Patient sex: F
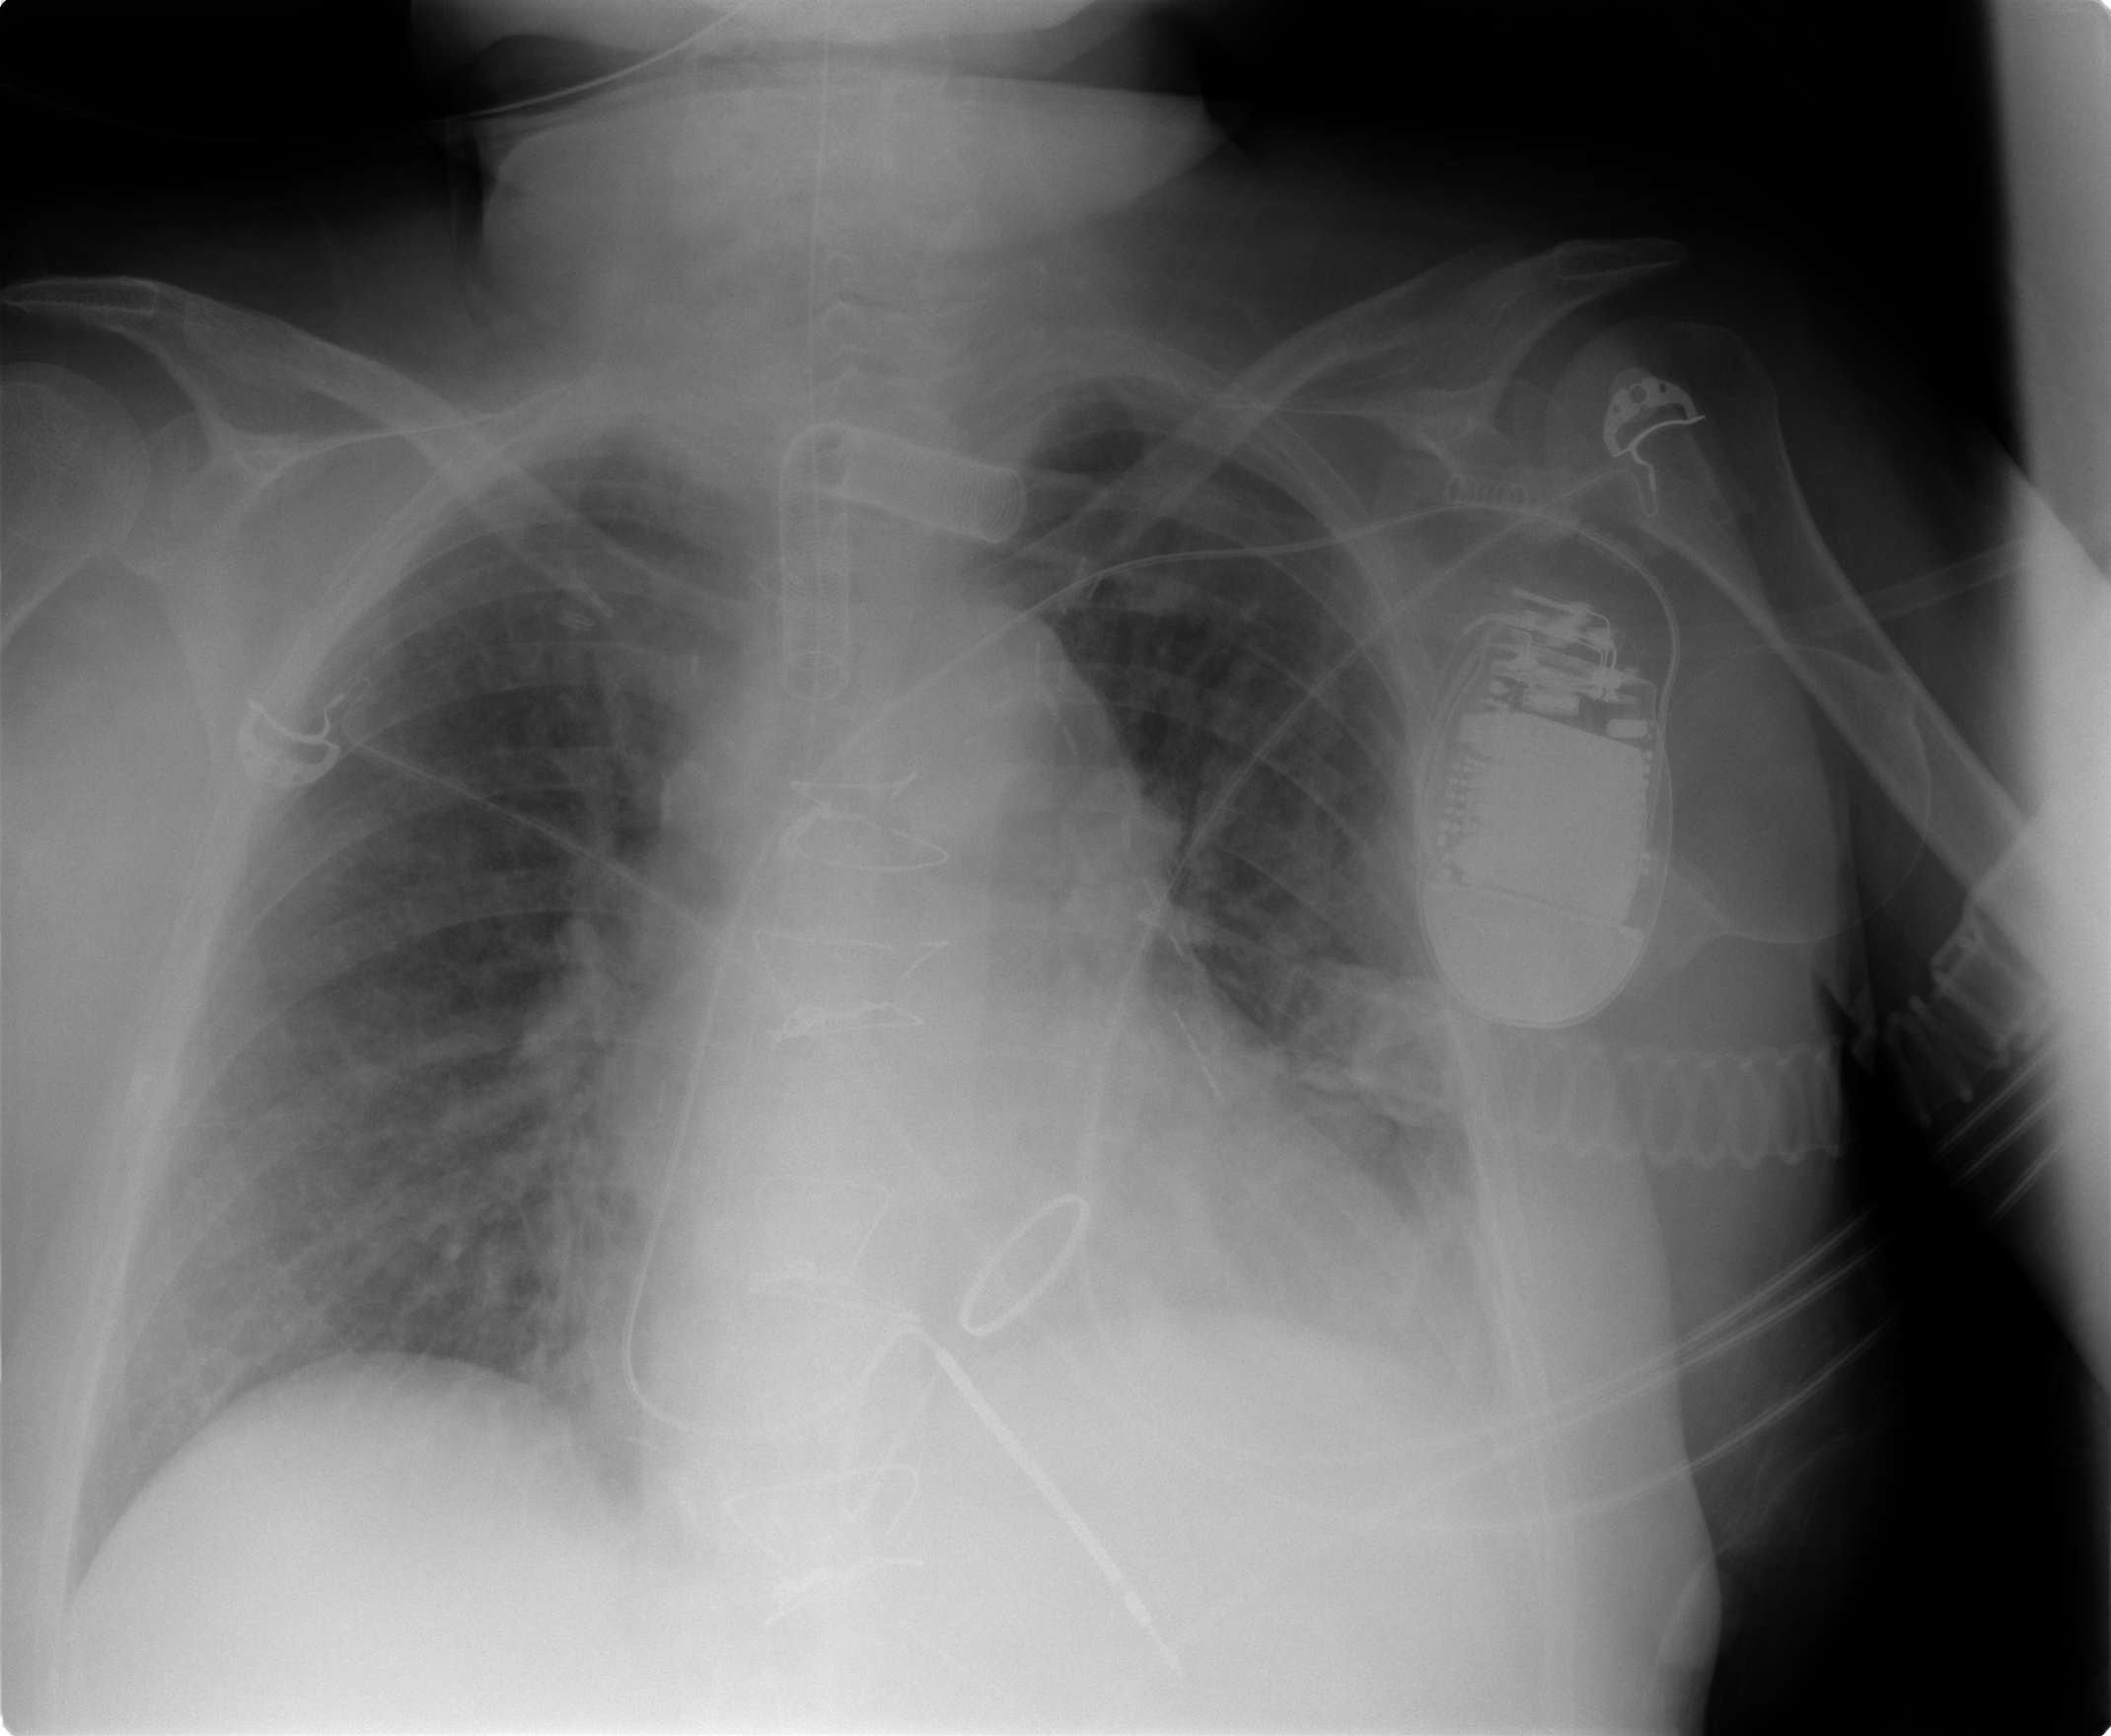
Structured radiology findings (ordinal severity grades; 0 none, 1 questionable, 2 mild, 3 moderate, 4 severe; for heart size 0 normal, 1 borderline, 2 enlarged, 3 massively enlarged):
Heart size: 2
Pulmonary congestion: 3
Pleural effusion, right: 1
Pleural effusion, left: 2
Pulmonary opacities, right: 2
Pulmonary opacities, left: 1
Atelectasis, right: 2
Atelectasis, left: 2